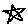
Label: star